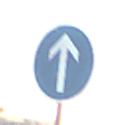
Verkehrszeichen: VorgeschriebeneFahrtrichtungGeradeaus
Umgebung: Outdoor, Nature
Tageszeit: SunriseSunset
Wetter: PartlyCloudy
Licht: Natural
Jahreszeit: NotSpecified
Kontrast: HighContrast